Question: What is the result of this measurement?
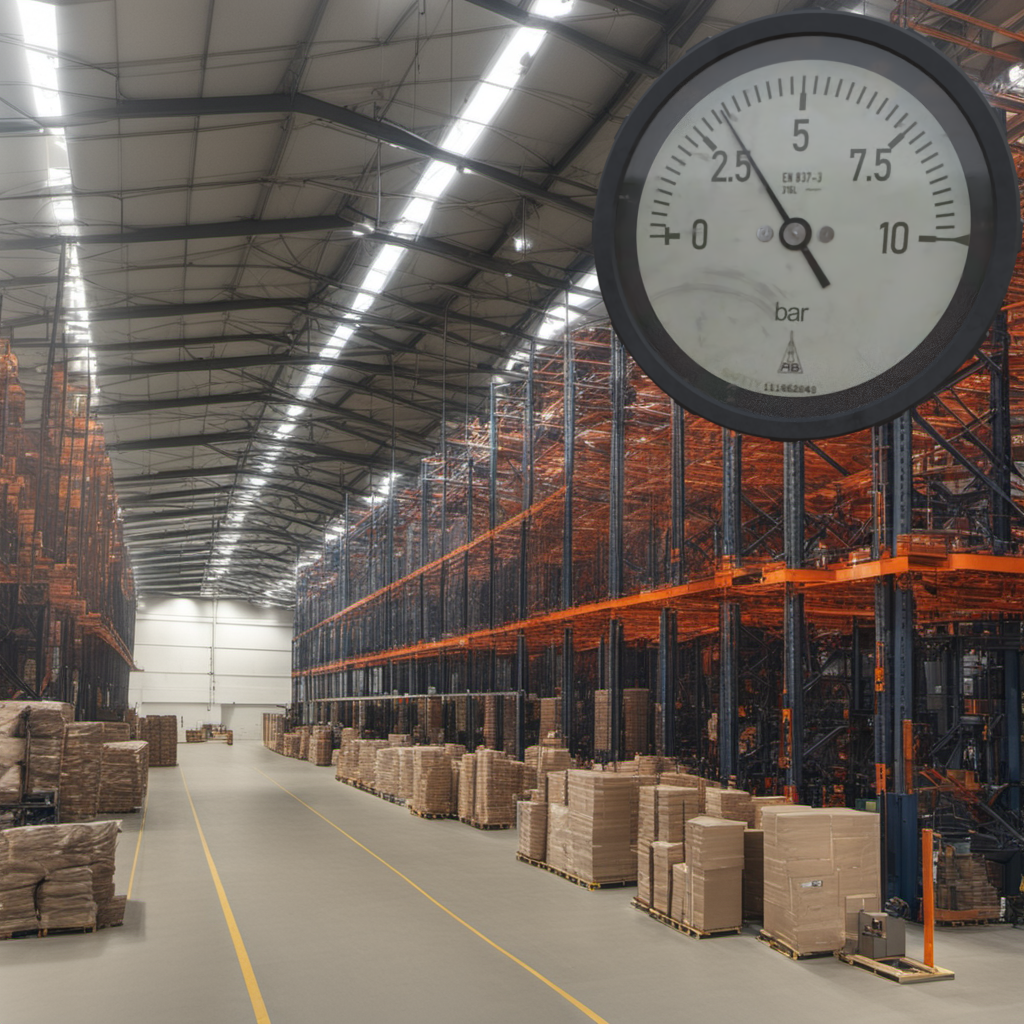
Answer: The result is 3.23
Question: What is the value range of the measurement in the image?
Answer: The range is from 0 to 10
Question: What is the minimum and maximum value range of this measurement?
Answer: The minimum value is 0 and the maximum value is 10